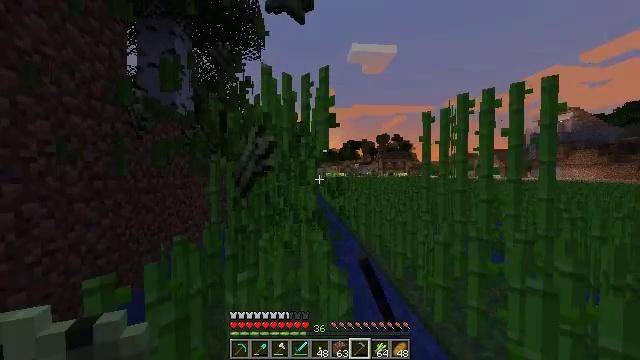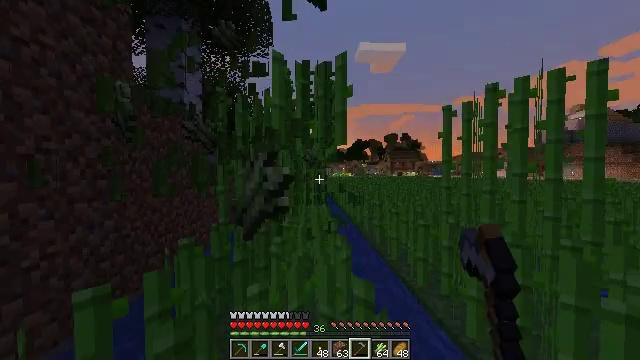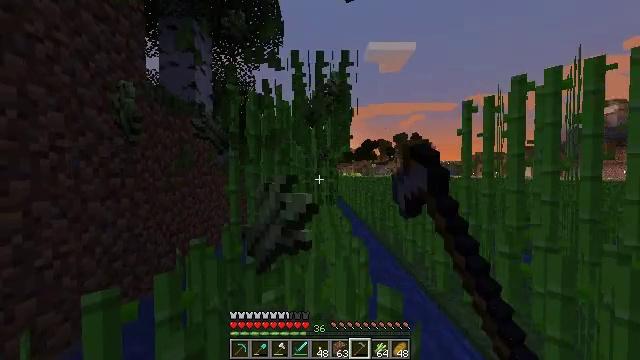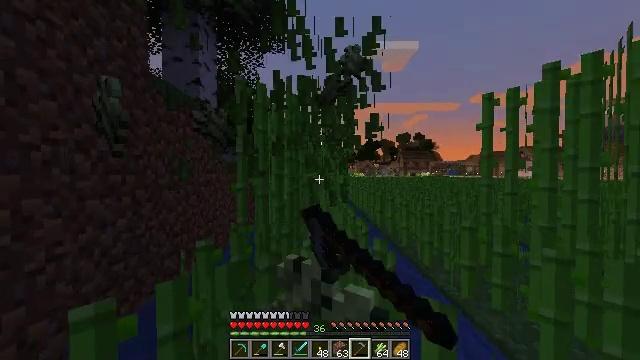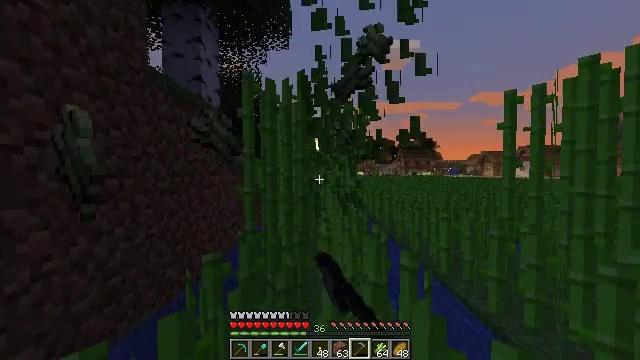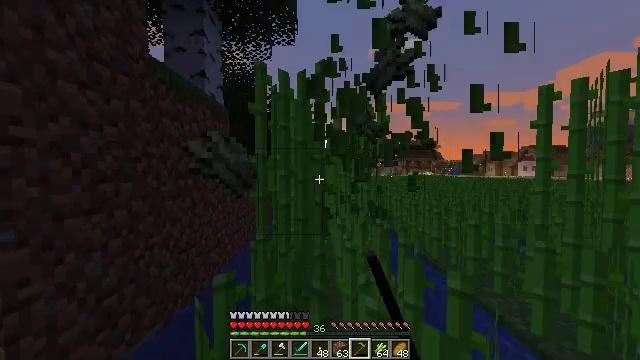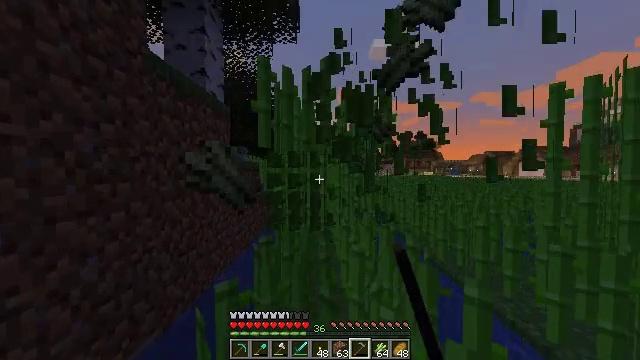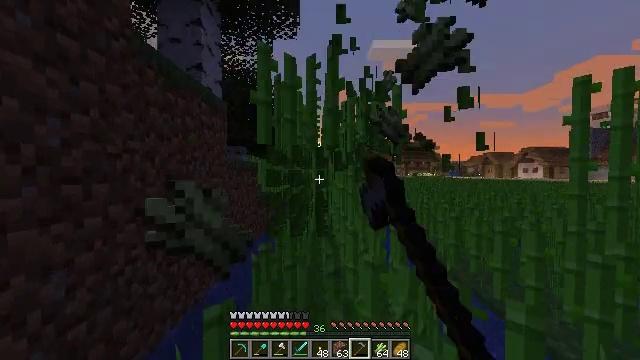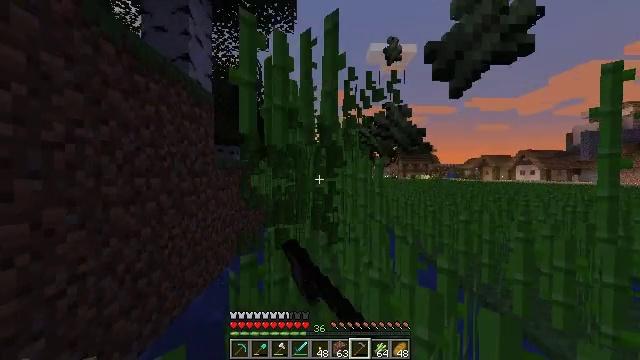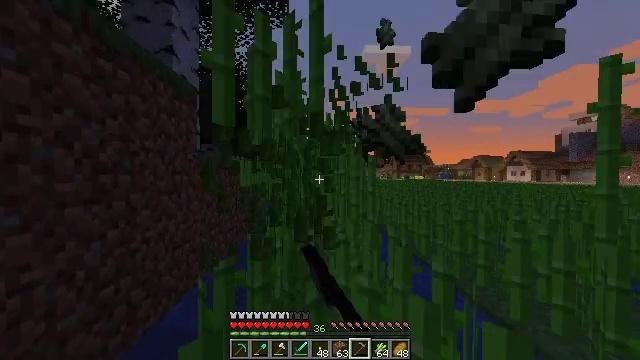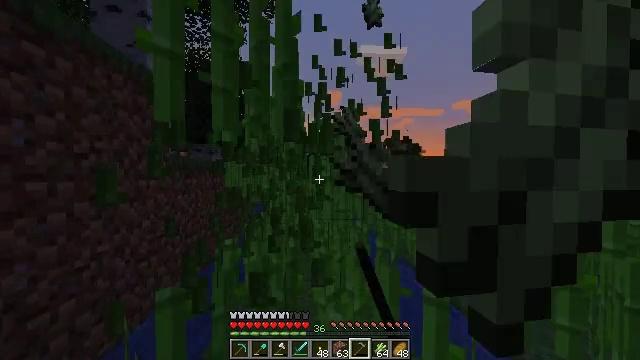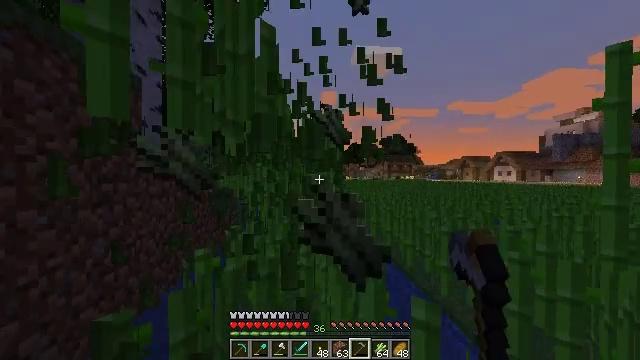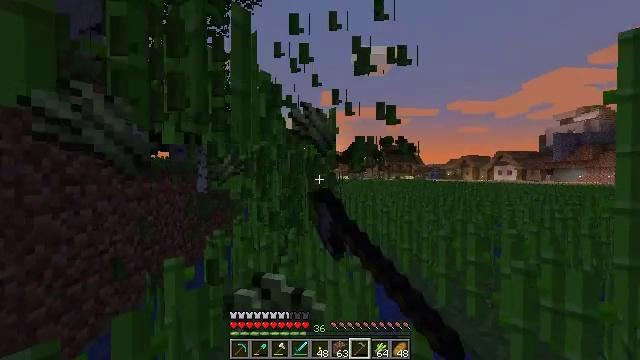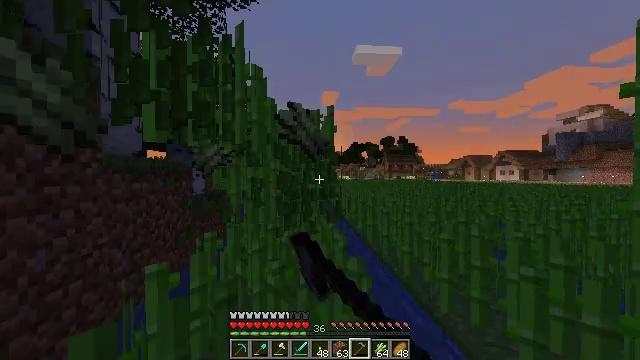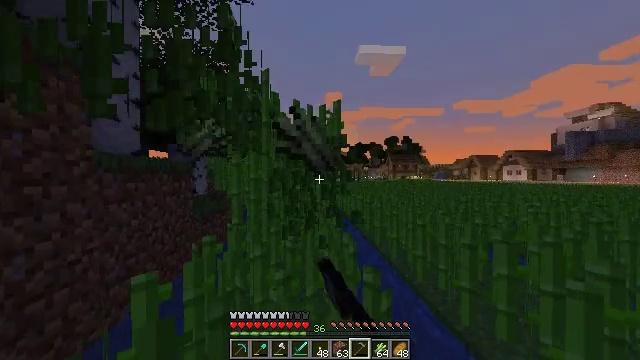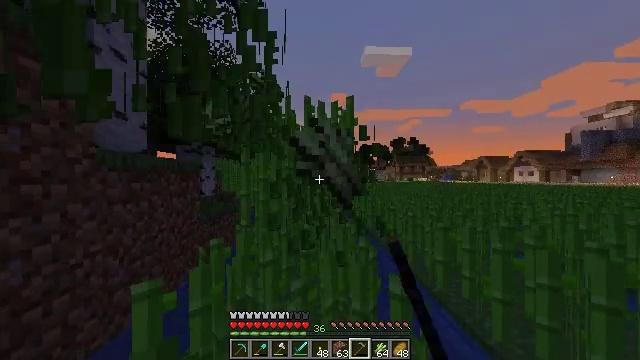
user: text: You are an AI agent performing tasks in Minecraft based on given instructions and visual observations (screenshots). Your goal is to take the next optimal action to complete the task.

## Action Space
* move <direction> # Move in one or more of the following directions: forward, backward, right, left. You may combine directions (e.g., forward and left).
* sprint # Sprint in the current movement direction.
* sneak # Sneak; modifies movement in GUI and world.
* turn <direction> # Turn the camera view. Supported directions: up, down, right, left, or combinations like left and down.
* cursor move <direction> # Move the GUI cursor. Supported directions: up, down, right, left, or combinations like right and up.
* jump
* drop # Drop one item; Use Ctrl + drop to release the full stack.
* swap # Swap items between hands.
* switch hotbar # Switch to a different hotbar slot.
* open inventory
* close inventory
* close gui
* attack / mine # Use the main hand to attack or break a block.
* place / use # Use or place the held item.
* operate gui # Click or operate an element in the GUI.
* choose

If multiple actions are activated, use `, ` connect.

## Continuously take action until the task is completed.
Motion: motion action
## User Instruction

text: Cut down the sugar cane stalks.
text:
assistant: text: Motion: move forward and move left, sprint, turn left, attack / mine
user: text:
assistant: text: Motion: move forward and move left, sprint, turn left, attack / mine
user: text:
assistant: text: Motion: move forward and move left, sprint, attack / mine
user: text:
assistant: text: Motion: move forward and move left, sprint, attack / mine
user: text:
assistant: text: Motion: move forward and move left, sprint, attack / mine
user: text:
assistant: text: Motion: move forward, sprint, attack / mine
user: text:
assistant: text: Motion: move forward, sprint, attack / mine
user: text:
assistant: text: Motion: move forward and move right, sprint, attack / mine
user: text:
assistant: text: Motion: move forward and move right, sprint, turn right, attack / mine
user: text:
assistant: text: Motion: move forward and move right, sprint, turn right, attack / mine
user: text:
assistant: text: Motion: move forward and move right, sprint, turn right, attack / mine
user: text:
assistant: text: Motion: move forward and move right, sprint, attack / mine
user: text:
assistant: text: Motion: move forward and move left, sprint, attack / mine
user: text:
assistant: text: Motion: move forward and move left, sprint, attack / mine
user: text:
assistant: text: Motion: move forward and move left, sprint, turn left, attack / mine
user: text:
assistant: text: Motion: move forward and move left, sprint, turn left, attack / mine
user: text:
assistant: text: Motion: move forward and move left, sprint, turn left, attack / mine
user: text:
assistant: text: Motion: move forward and move left, sprint, attack / mine
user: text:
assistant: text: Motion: move forward, sprint, attack / mine
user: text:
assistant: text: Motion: move forward, sprint, attack / mine
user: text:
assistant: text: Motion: move forward and move right, sprint, turn right, attack / mine
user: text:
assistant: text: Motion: move forward and move right, sprint, turn right, attack / mine
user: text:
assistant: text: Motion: move forward and move right, sprint, turn right, attack / mine
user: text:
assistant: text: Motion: move forward and move right, sprint, turn right, attack / mine
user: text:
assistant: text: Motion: move forward and move right, sprint, attack / mine
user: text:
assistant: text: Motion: move forward, sprint, attack / mine
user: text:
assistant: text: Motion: move forward and move left, sprint, turn left, attack / mine
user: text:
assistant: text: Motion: move forward and move left, sprint, turn left, attack / mine
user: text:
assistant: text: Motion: move forward and move left, sprint, turn left, attack / mine
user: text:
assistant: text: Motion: move forward and move left, sprint, turn left, attack / mine